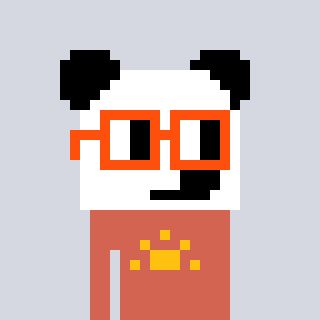
a pixel art character with square orange glasses, a panda-shaped head and a peachy-colored body on a cool background